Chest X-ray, AP view. Patient: 19 years old, sex M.
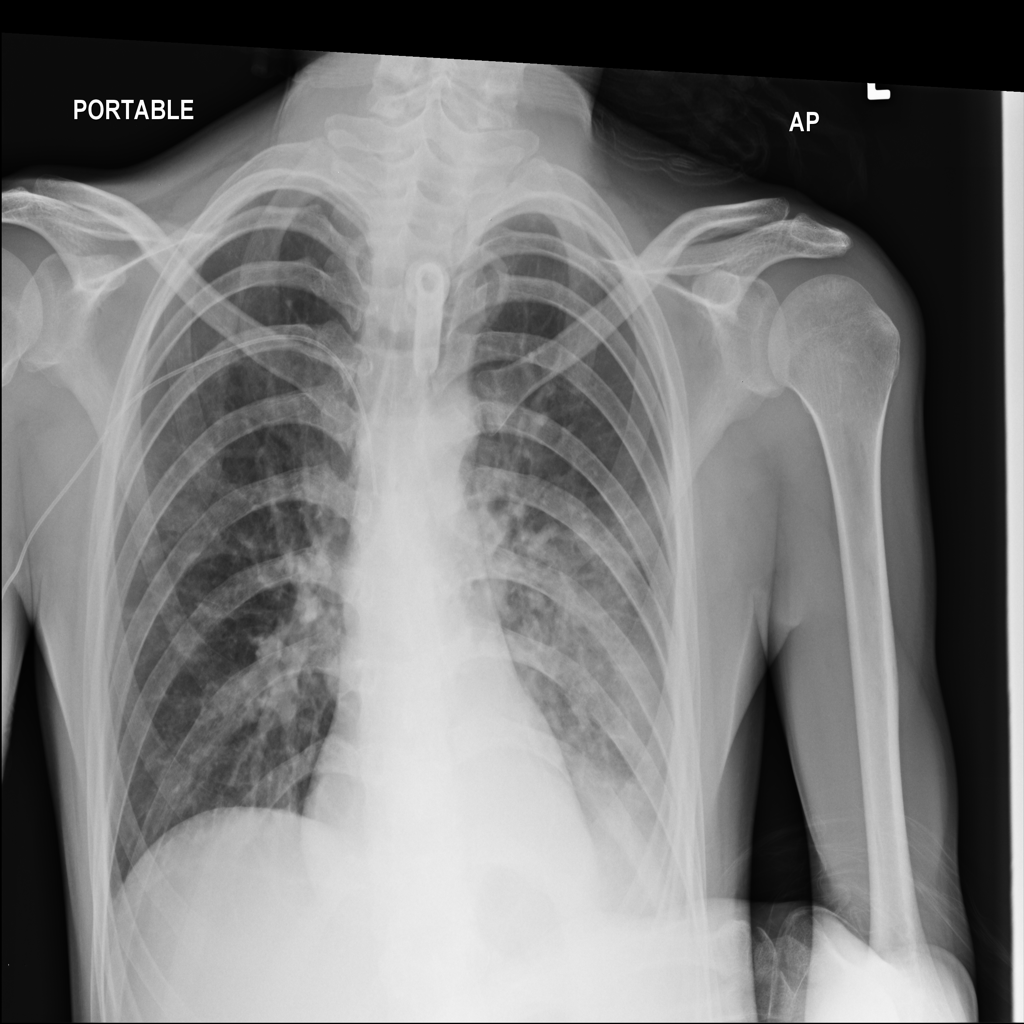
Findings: Effusion, Infiltration